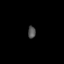
Tissue: prostate
Cell type: T cells
Senescence score: 0.3421
Nuclear area (px): 90
Mean DAPI intensity: 84.711